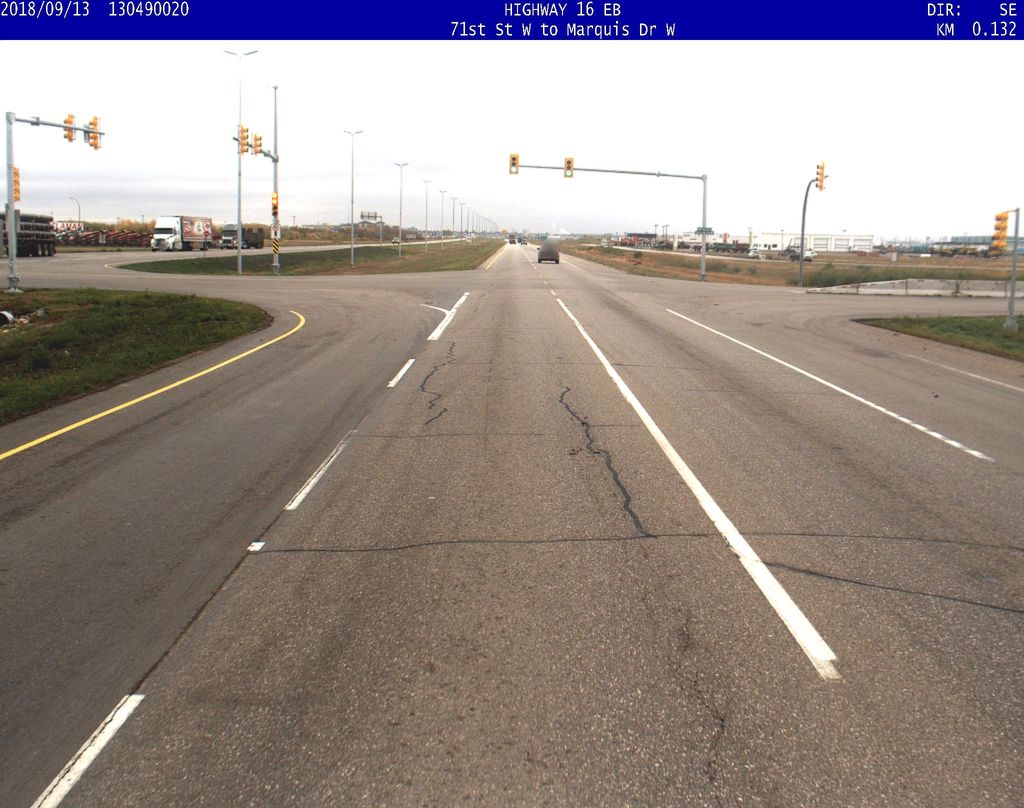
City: saskatoon